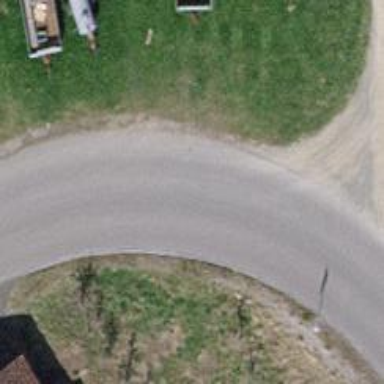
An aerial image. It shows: Unclassified road.